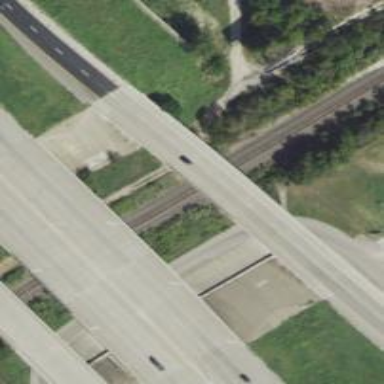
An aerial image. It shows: Secondary road with frontage road and bridge.